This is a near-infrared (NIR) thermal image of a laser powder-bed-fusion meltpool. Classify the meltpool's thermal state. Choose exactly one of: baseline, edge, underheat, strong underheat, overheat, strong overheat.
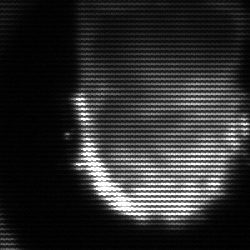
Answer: baseline